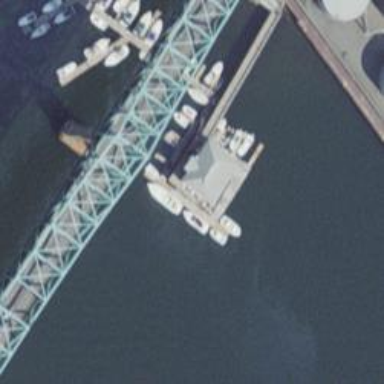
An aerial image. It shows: Man-made pier.